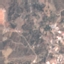
Land use / land cover class: PermanentCrop